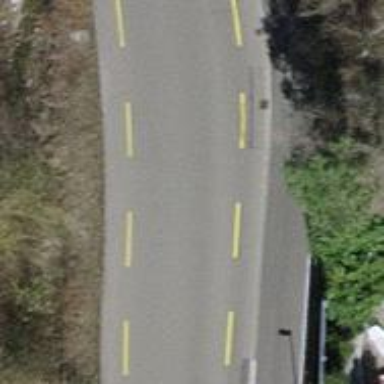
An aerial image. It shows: Residential road with dedicated cycle lane. There are trolley wires above the road.